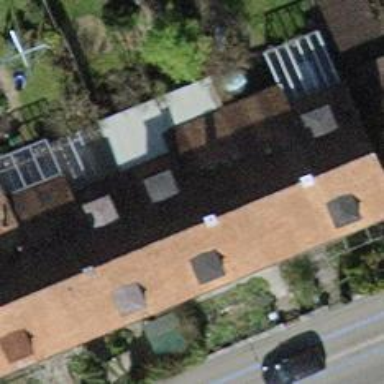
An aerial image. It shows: Building with tile roof.